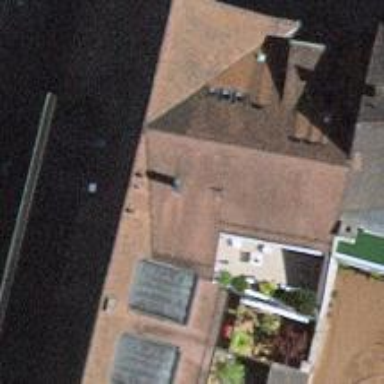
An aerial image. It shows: Simple and straightforward house.